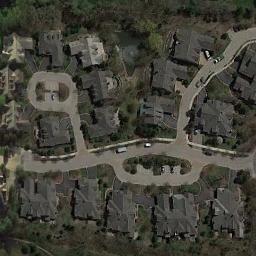
Label: residential